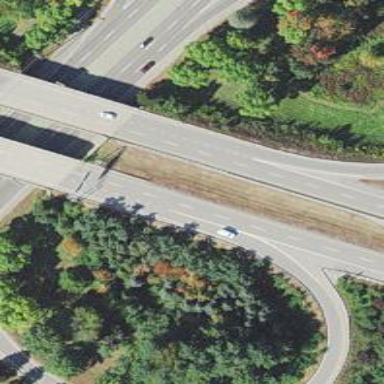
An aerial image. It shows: Motorway junction.